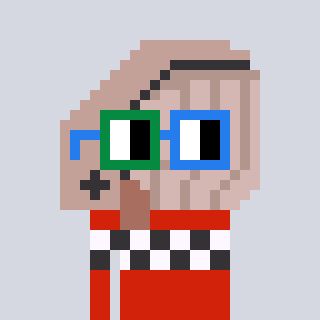
a pixel art character with square green and blue glasses, a whale-shaped head and a red-colored body on a cool background